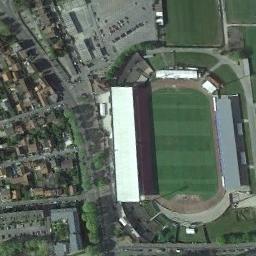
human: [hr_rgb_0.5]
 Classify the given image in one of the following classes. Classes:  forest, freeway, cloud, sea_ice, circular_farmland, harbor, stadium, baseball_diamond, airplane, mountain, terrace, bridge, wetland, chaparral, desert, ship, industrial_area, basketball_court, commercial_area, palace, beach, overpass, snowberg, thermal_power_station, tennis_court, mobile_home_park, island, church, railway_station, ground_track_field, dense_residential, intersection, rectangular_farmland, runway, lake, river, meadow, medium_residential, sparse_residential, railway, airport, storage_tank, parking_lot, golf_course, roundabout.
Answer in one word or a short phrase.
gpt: ground_track_field